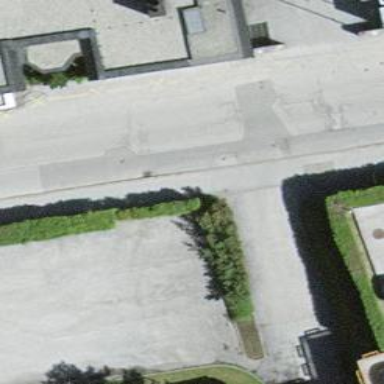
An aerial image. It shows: Hedge acting as barrier.